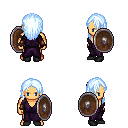
a pixel art fantasy rpg character, male body template, human, tanned skin, purple robe, metal pants, white cyan long hairstyle, cloth bracers, black shoes, shield, four views (front, back, left, right), 2x2 character sprite sheet, small pixel art, hard edges, no anti-aliasing